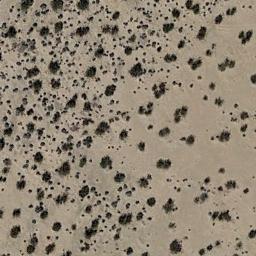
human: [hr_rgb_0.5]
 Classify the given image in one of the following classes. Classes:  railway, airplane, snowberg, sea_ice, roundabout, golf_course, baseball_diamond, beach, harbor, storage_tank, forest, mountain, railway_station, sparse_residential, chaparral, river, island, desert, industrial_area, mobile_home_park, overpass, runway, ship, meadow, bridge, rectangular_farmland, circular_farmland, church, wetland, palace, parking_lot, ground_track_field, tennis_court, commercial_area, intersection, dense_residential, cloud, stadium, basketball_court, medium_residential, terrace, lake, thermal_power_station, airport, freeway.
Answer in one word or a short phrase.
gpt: chaparral